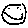
Label: smiley face